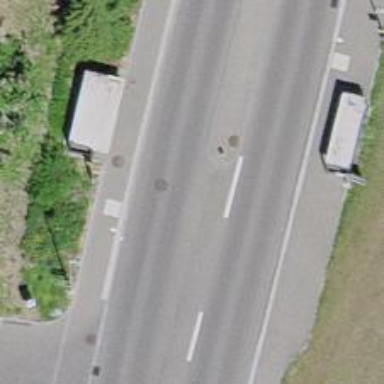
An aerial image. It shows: Bus stop with designated stop position for public transport.